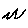
Label: zigzag